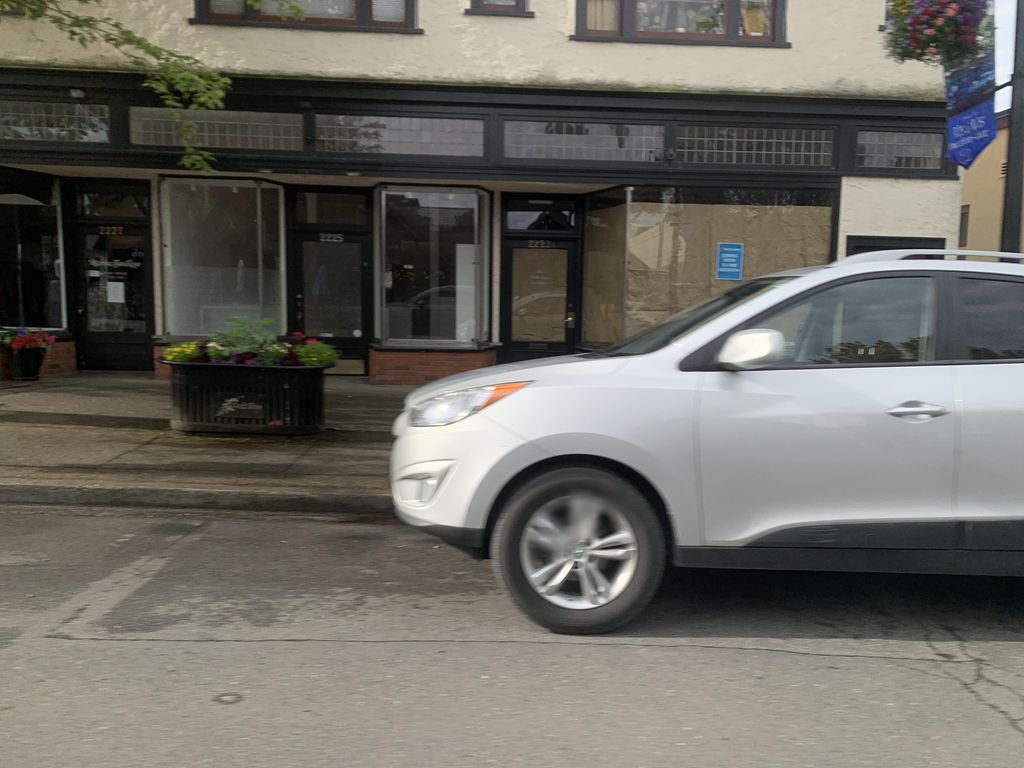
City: victoria